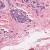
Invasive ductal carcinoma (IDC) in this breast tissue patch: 1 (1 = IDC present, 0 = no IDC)